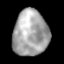
Tissue: lung
Cell type: Epithelial cells
Senescence score: 0.5879
Nuclear area (px): 1578
Mean DAPI intensity: 165.735